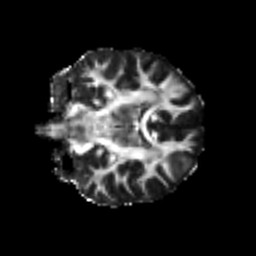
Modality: FA
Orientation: coronal
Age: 37
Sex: male
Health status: healthy
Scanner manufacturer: siemens
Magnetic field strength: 3 T
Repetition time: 3.6 s
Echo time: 0.092 s